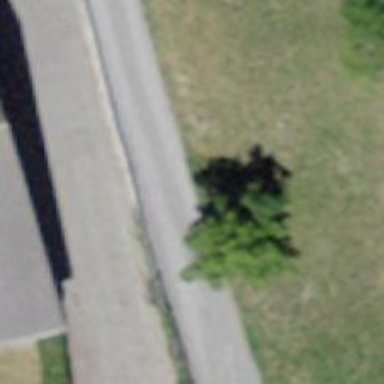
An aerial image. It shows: Residential road with asphalt surface.